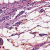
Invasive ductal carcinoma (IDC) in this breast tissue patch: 1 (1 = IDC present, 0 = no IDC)